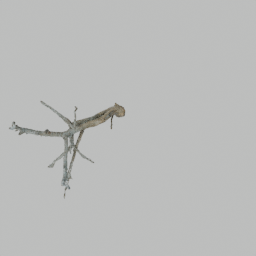
Label: nature